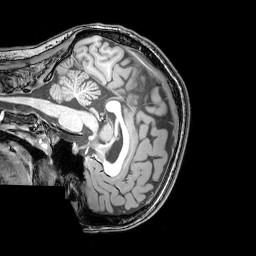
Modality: T1w
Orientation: sagittal
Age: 25
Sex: female
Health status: healthy
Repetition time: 0.081 s
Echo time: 0.037 s